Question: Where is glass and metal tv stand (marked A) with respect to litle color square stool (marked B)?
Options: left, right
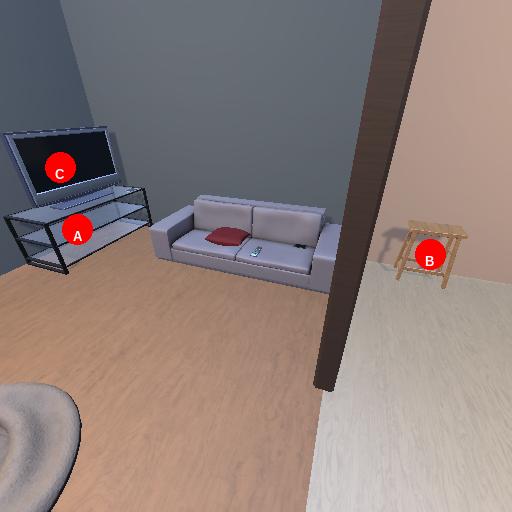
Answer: left